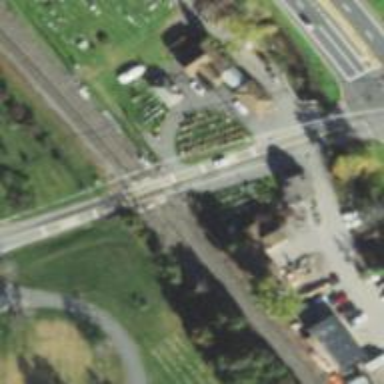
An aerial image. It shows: Level railway crossing with lights and barriers.